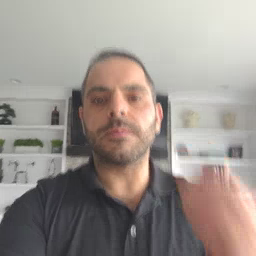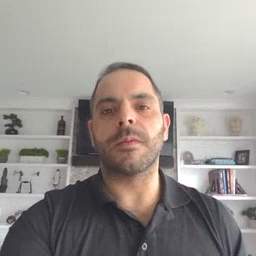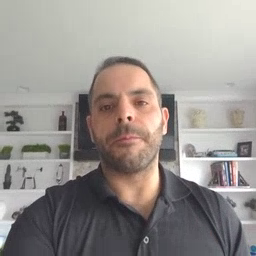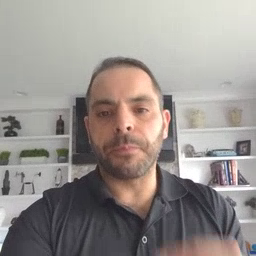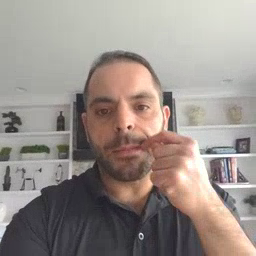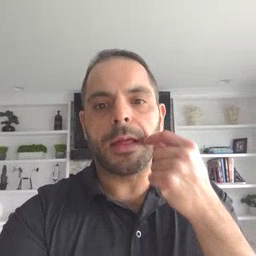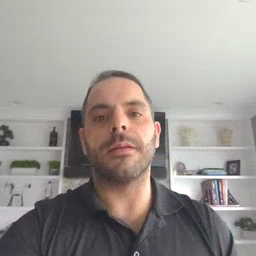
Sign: smile